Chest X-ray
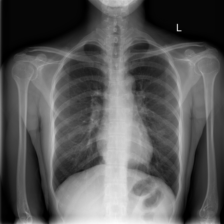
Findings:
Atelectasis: negative
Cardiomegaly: negative
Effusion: negative
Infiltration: negative
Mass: negative
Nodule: negative
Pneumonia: negative
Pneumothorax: negative
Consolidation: negative
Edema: negative
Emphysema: negative
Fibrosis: negative
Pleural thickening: negative
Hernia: negative